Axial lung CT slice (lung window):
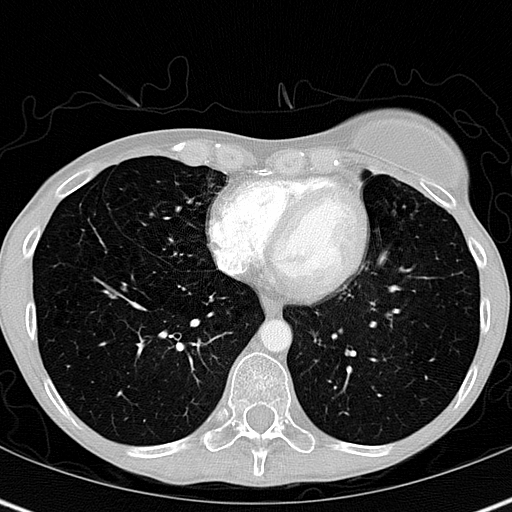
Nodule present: no